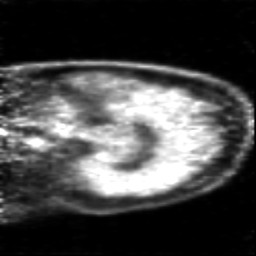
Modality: PET
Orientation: sagittal
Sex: male
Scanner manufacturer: siemens